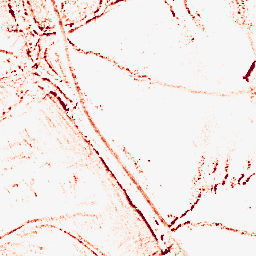
Category: morphological
Decomposition family: morphological_rect
Decomposition parameters: operation: opening
width: 5
height: 5
Upsampling method: bicubic
Upsampling parameters: scale: 4
Upsampling scale: 4